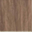
Piece: xx